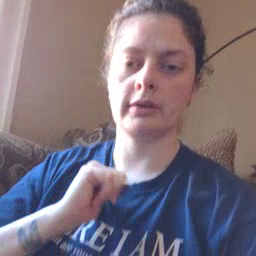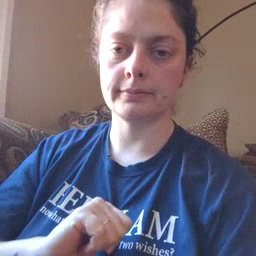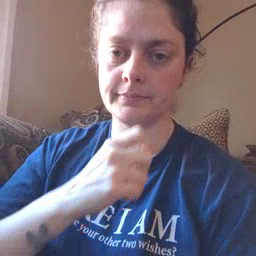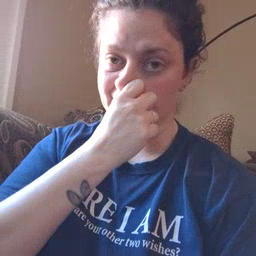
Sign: jacket